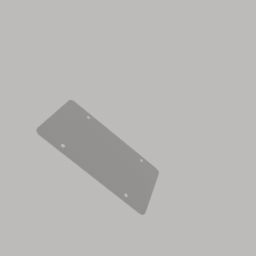
Label: mechanical